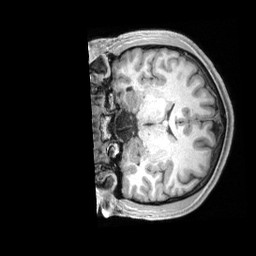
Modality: T1w
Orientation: coronal
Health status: healthy
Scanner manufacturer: siemens
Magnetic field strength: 3 T
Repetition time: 2.4 s
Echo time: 0.00201 s